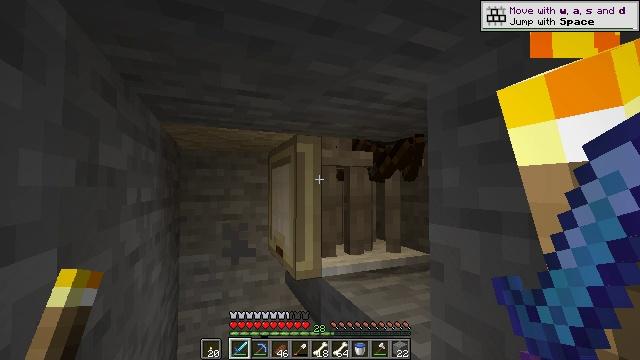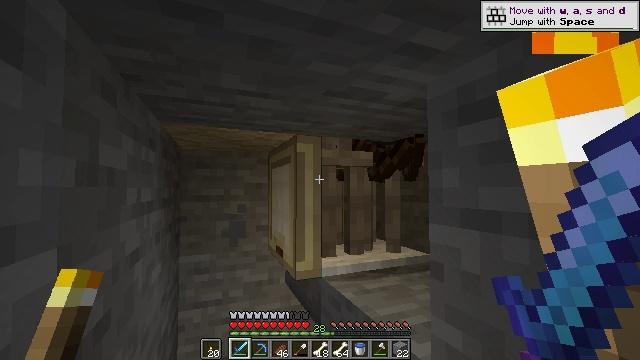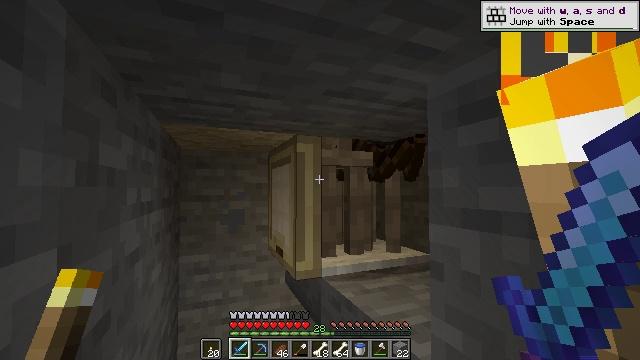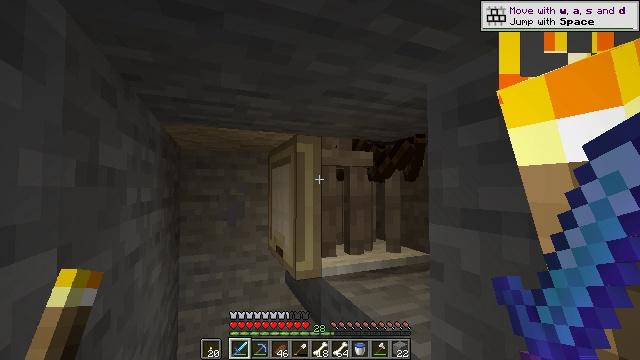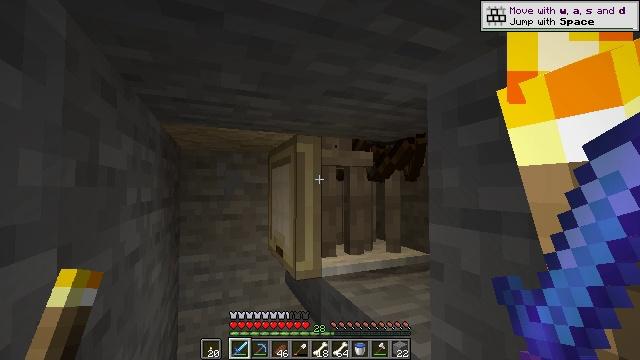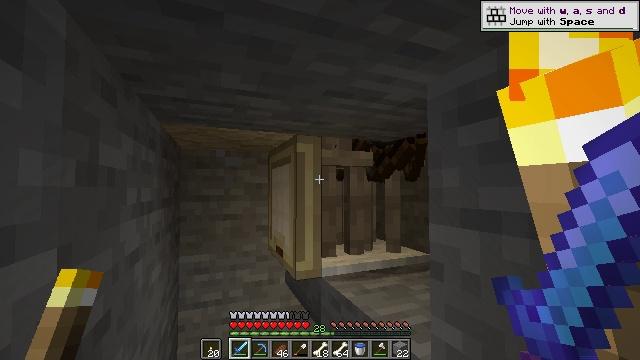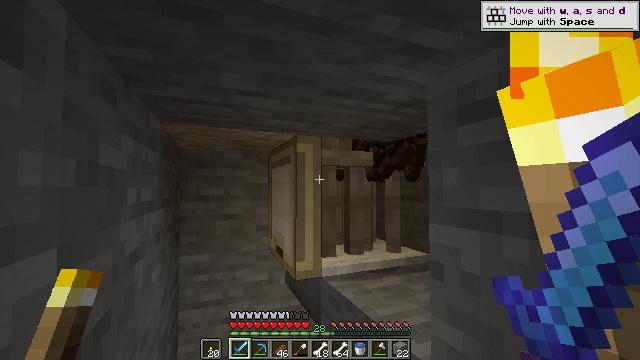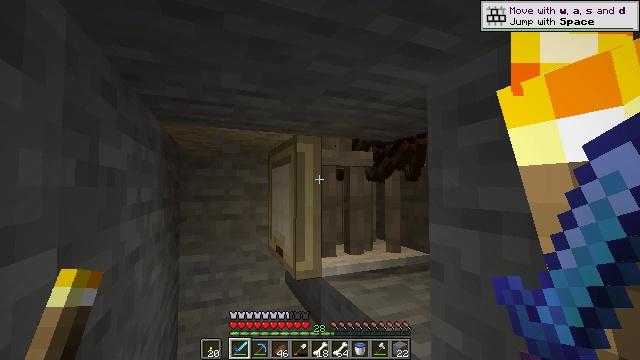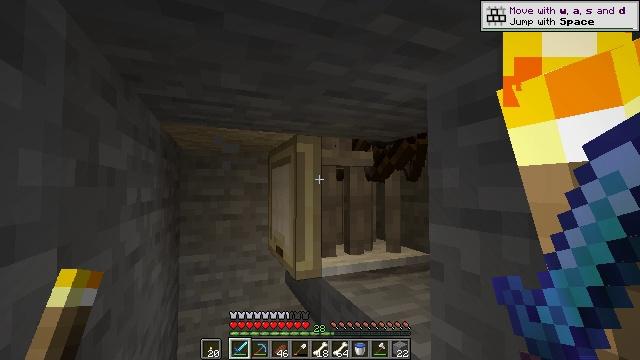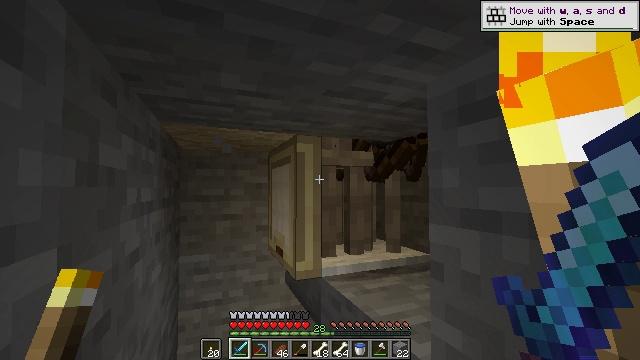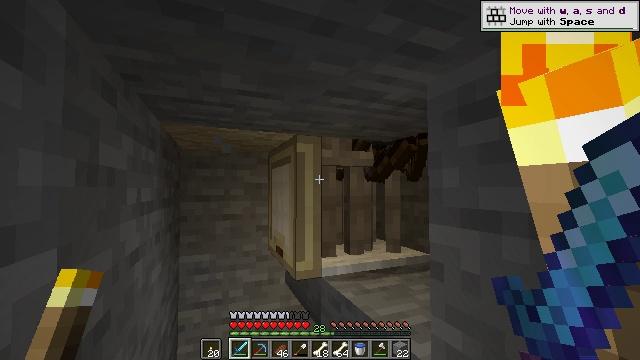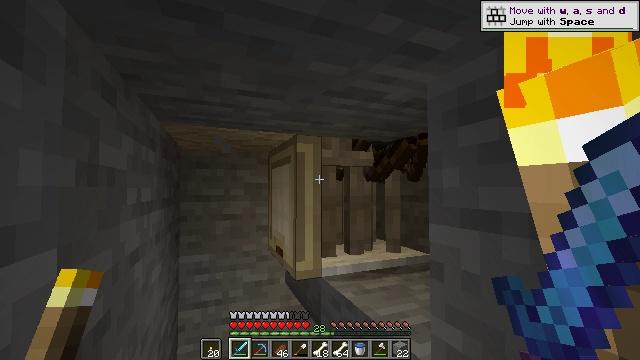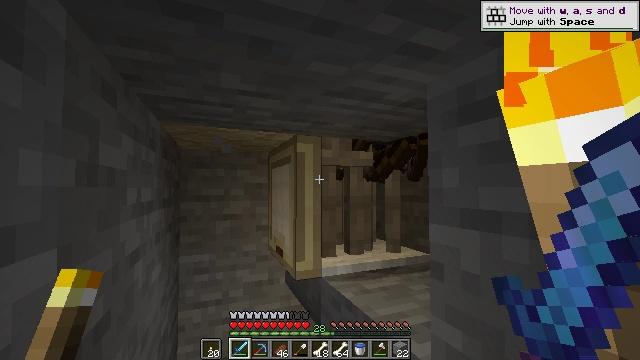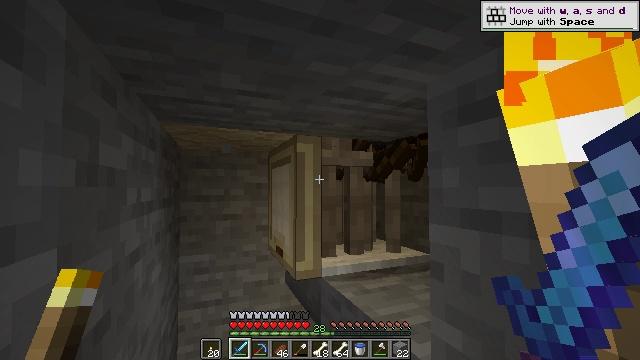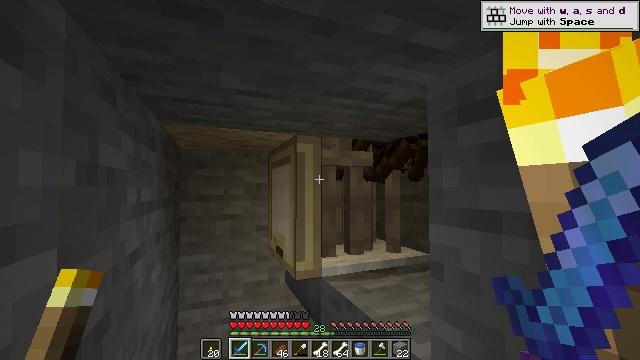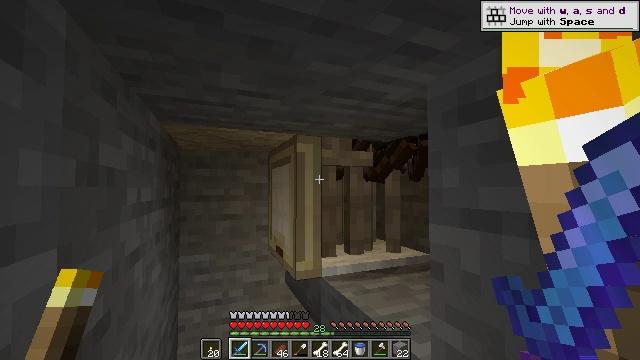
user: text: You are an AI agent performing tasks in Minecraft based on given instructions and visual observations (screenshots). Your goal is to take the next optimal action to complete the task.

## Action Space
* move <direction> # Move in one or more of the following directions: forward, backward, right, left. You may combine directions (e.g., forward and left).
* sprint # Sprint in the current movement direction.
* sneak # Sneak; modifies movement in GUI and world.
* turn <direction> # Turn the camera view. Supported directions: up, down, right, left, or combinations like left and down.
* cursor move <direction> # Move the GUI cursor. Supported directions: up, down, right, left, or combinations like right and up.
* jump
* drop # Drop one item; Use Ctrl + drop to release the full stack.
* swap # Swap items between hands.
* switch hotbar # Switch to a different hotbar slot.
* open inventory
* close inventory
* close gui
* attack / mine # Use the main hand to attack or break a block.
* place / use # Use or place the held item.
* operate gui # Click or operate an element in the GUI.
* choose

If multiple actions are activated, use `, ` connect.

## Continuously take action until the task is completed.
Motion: motion action
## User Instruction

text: Kill a skeleton.
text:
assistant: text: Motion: no_op
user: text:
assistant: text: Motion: no_op
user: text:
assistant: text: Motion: no_op
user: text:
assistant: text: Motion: no_op
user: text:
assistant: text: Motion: no_op
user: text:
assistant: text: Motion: no_op
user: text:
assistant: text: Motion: no_op
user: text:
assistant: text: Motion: no_op
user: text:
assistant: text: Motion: no_op
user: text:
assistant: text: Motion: no_op
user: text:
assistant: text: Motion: no_op
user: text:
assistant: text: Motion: no_op
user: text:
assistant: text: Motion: no_op
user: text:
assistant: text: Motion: no_op
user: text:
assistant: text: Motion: no_op
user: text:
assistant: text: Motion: no_op
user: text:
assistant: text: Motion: no_op
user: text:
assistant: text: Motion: no_op
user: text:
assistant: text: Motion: no_op
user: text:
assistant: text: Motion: no_op
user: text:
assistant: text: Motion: no_op
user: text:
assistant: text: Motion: no_op
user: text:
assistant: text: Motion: no_op
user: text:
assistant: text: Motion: no_op
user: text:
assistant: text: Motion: no_op
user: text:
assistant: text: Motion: no_op
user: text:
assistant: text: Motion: no_op
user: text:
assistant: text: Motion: no_op
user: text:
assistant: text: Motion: no_op
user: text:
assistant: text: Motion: no_op